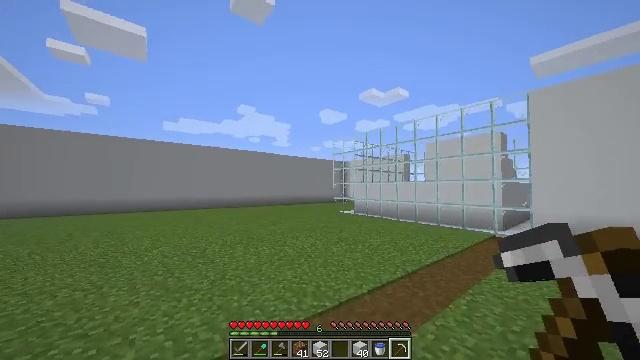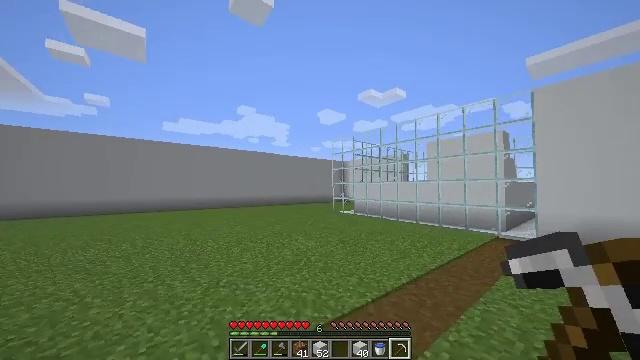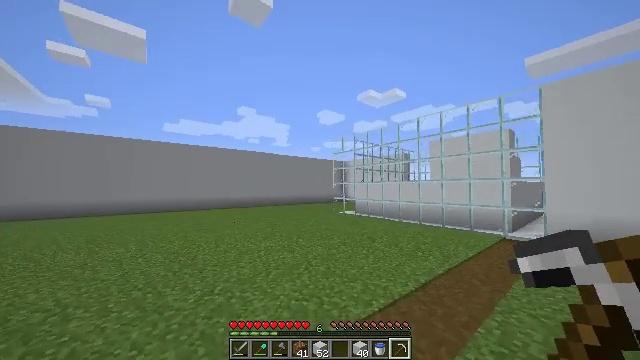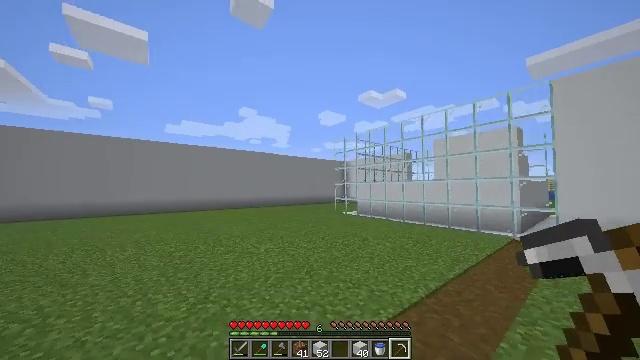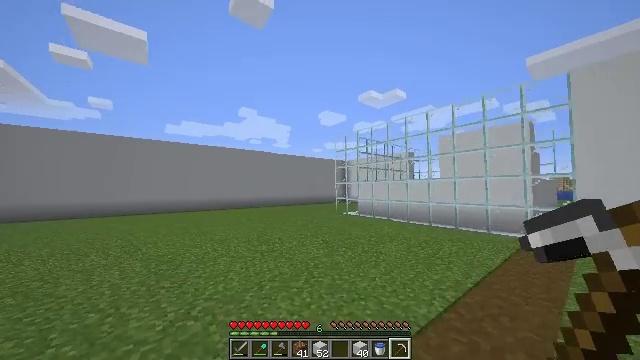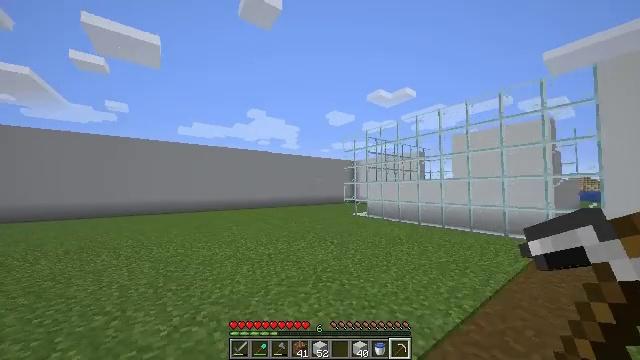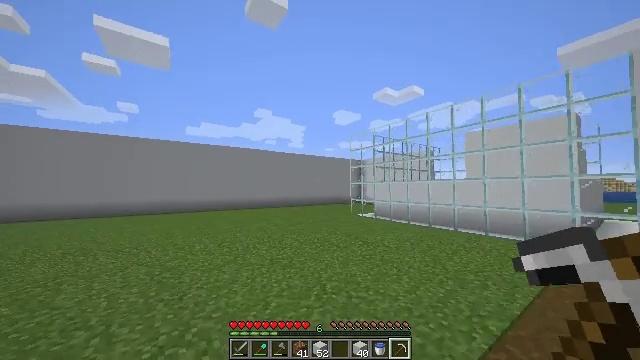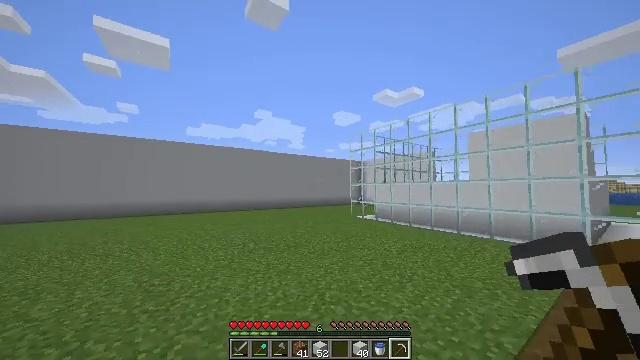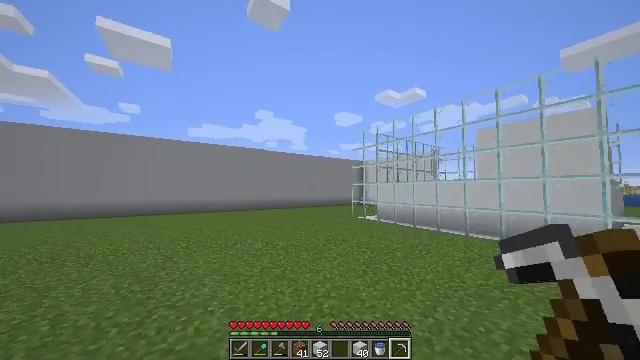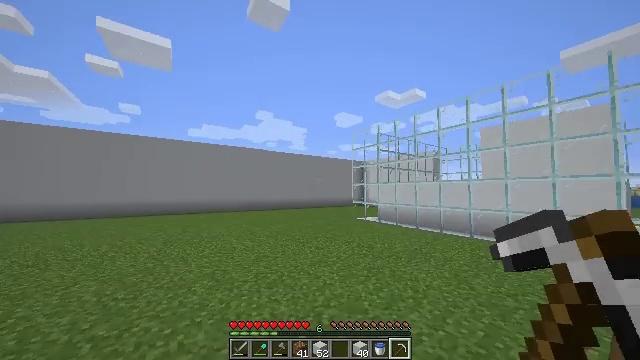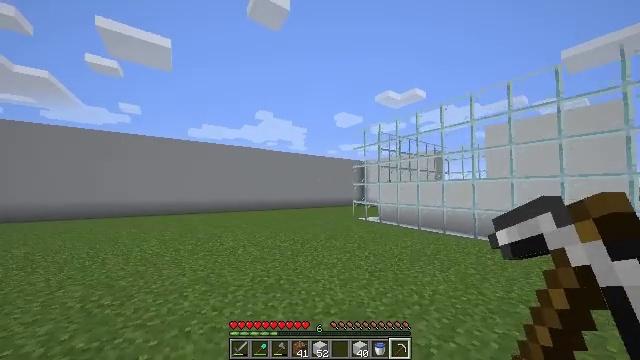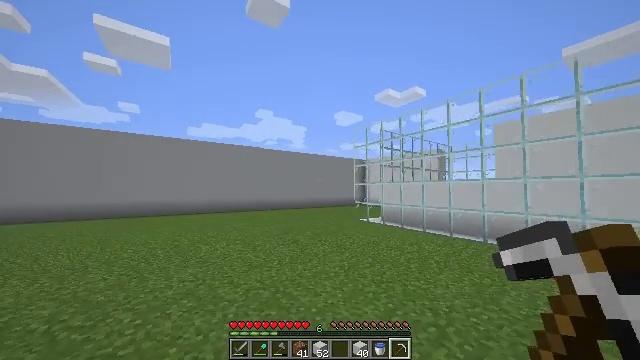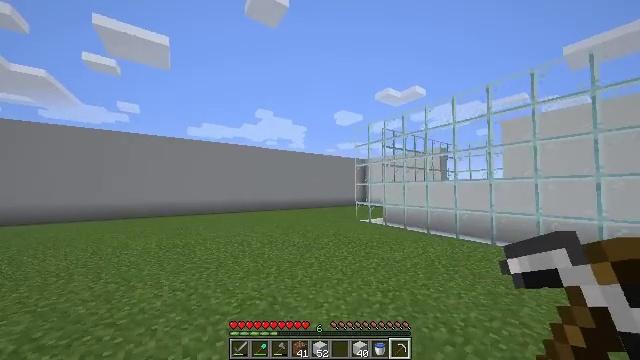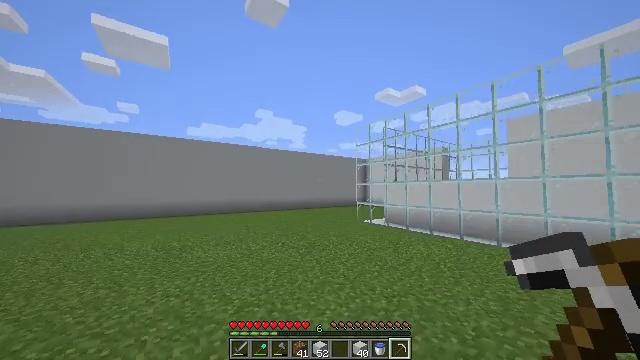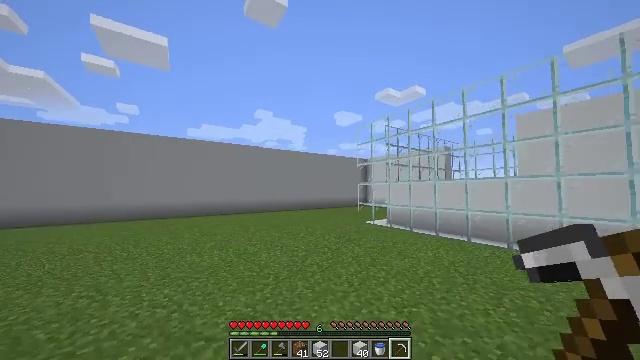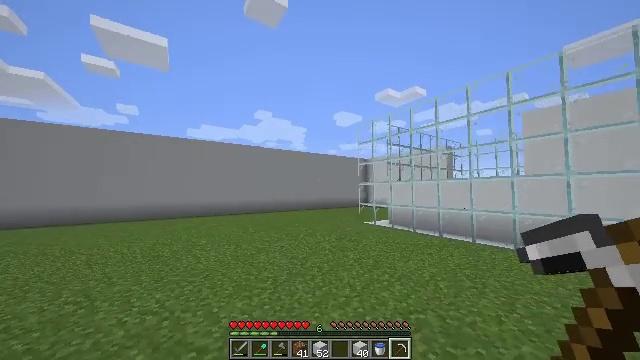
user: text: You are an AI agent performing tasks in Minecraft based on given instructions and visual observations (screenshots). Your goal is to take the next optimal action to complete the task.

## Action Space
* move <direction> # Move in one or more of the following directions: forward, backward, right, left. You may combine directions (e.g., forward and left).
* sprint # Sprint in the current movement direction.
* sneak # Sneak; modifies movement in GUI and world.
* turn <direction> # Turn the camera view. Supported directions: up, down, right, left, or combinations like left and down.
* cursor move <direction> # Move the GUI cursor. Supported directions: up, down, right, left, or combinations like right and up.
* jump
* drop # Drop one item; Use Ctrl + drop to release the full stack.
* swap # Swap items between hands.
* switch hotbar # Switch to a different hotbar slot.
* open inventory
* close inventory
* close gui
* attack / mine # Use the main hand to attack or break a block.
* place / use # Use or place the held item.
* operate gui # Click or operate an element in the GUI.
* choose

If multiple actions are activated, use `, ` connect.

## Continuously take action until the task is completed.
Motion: motion action
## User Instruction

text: Mine the white concrete block.
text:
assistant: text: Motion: move forward, sprint
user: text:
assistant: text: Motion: move forward, sprint
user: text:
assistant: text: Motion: move forward, sprint
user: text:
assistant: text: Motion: move forward, sprint
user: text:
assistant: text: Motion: move forward, turn left
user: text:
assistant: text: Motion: move forward, turn left
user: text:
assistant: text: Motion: move forward
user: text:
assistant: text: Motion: move forward
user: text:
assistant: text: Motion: move forward
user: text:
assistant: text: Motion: move forward
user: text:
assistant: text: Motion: move forward
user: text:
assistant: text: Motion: move forward
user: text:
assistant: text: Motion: move forward
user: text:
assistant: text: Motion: move forward
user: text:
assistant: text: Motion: move forward
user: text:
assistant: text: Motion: move forward, jump
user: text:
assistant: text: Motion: move forward, jump
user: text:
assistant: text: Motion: move forward, jump
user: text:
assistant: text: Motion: move forward, turn left, jump
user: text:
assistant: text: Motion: move forward, turn left, jump
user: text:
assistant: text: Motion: move forward, jump
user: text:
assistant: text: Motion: move forward
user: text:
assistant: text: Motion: move forward
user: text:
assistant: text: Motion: move forward
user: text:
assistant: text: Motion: move forward
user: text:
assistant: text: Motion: move forward
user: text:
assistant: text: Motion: move forward
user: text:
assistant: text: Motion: move forward
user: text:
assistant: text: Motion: move forward
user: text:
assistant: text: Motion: move forward